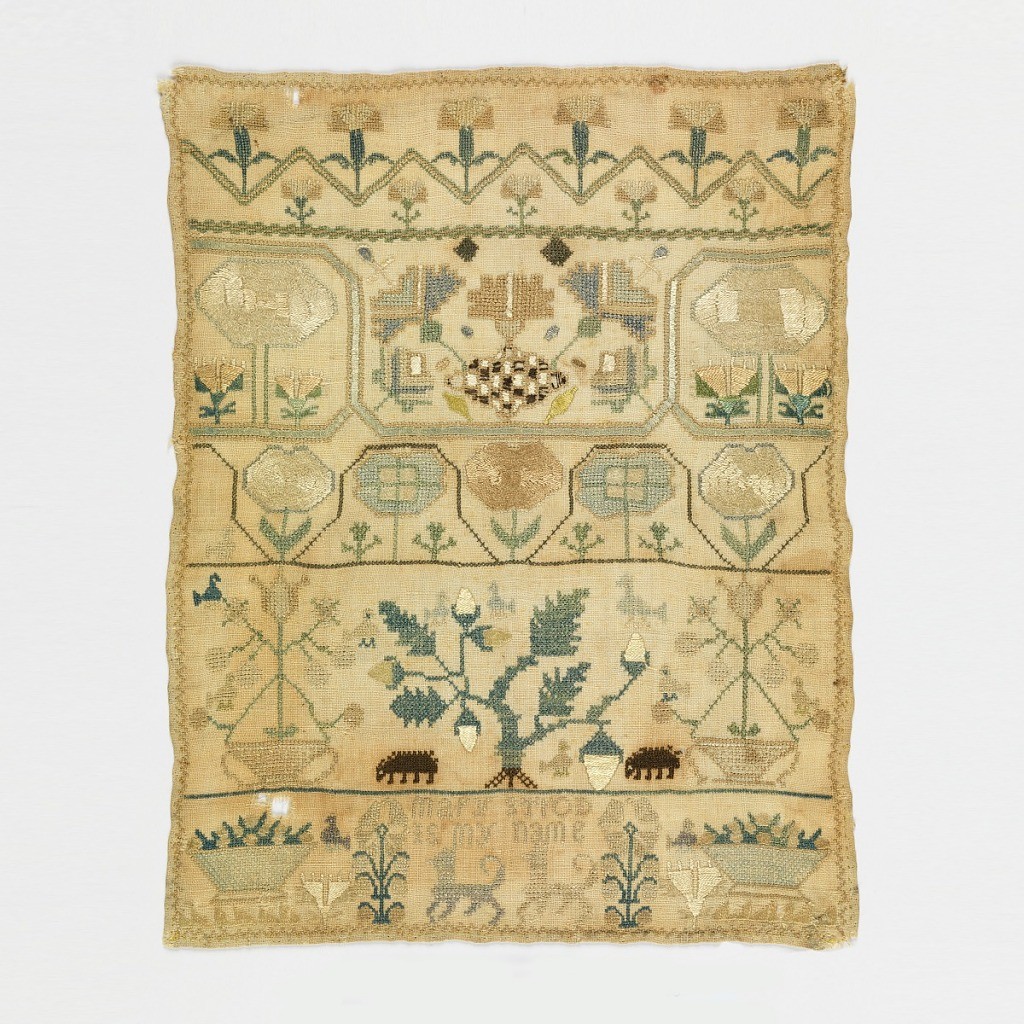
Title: Sampler
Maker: Mary Strod
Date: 18th century
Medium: silk embroidery, linen foundation Technique: satin and cross stitches on plain weave
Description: Five cross borders with flowers, animals, and birds.  Signature "Mary Strod is my name."